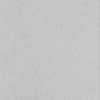
Label: dusty